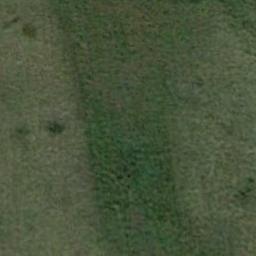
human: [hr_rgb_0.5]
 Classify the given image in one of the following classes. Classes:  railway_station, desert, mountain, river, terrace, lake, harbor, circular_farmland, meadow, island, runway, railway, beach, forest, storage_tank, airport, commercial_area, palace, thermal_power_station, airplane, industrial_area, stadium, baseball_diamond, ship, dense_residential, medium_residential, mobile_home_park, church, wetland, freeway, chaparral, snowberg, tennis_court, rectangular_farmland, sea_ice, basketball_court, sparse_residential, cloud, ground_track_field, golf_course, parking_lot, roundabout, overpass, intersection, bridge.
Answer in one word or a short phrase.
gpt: meadow